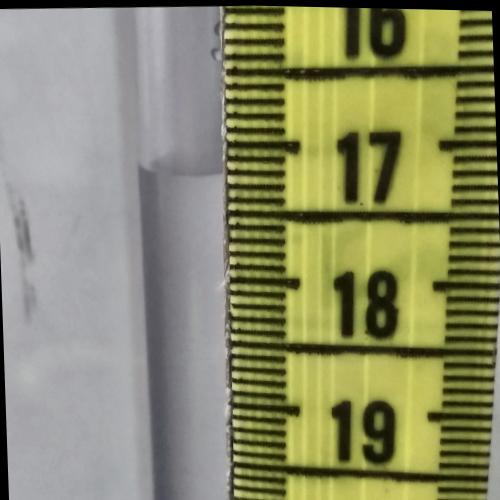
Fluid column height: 17.2 cm